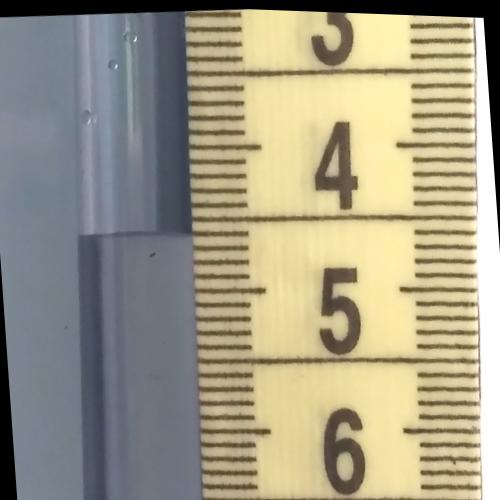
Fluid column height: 4.6 cm